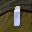
Label: 1